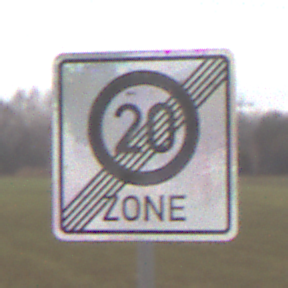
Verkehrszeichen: EndeZone20
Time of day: Midday
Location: Outdoor (RoadRail)
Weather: Overcast
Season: NotSpecified
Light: Natural